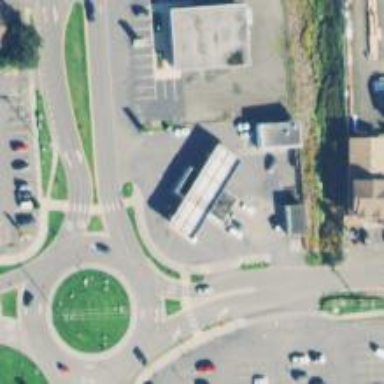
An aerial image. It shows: Convenience shop.